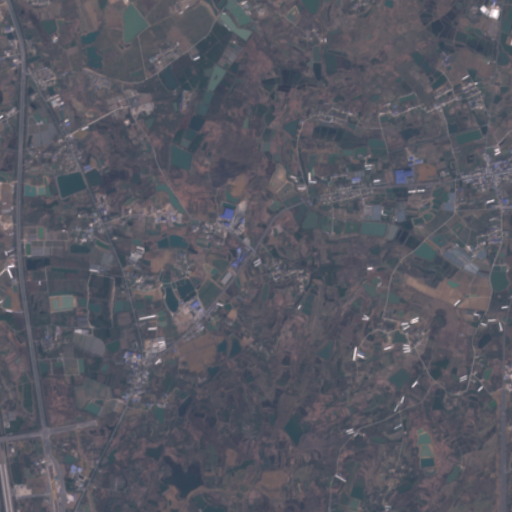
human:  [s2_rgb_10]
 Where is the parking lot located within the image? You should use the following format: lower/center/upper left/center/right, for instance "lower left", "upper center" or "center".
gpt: The parking lot is located in the lower left of the image.
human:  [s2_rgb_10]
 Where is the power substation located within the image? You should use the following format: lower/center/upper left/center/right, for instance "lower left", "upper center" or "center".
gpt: The power substation is located in the lower left of the image.
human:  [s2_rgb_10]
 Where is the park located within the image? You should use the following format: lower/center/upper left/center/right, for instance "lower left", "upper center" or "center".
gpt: There is no park in the image.